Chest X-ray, PA view. Patient: 22 years old, sex F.
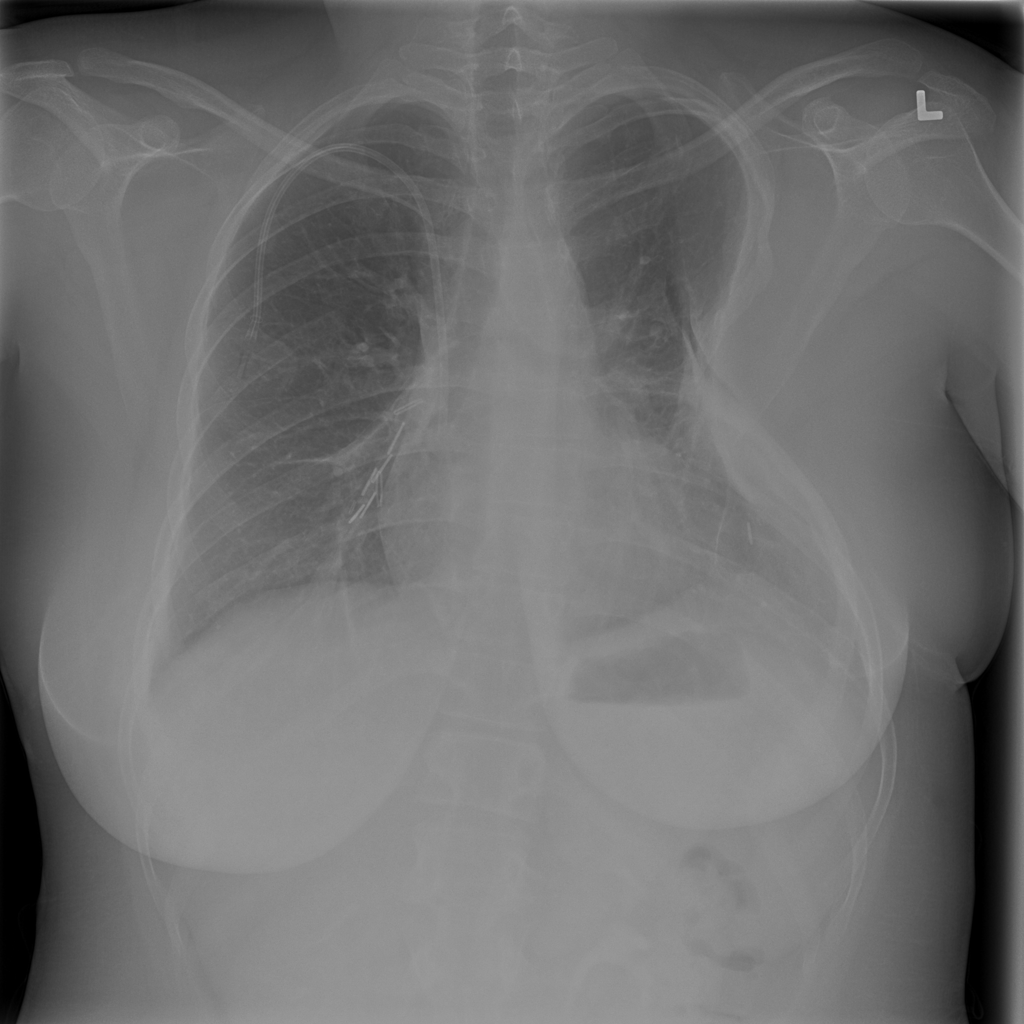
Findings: No Finding